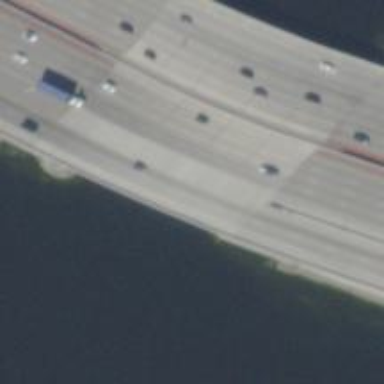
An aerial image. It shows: Motorway bridge.